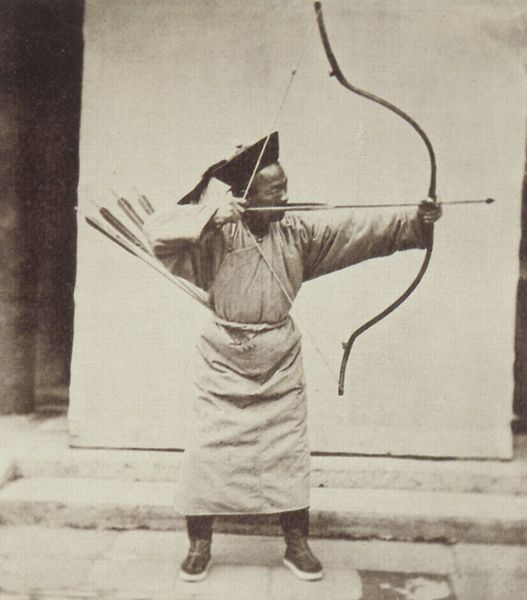
Titel: Der Bogenschütze
Künstler: John Thomson
Standort: Leverkusen
Institution: Sammlung Bernd Lohse
Schlagwörter: hand, haut, mann, weiß, braun, grau, hell, hintergrund, hut, kleid, profil, schwarz, stirn, straße, gürtel, rock, mütze, wand, gesicht, mensch, stehen, hände, portrait, boden, gewand, mantel, schürze, japan, bogen, schuhe, mauer, klein, füsse, sepia, foto, fotografie, photographie, asien, schwarz weiß, soldat, kittel, stiefel, jagd, photo, tracht, china, hellgrau, gespannt, krieger, köcher, pfeil, foro, pfeile, schießen, tradition, sehne, bogenschütze, spannen, hausmauer, kimono, chinese, asiate, mongolei, japaner, pfeil und bogen, bewaffnung, zielen, mongole, kämper, weiße wand, traditionell, inuit, peking, pfeilen, weiße wans, reflexbogen, hunne